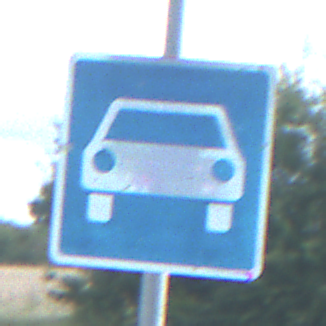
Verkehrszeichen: Kraftfahrstrasse
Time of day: MorningAfternoon
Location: Outdoor (Nature)
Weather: PartlyCloudy
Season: NotSpecified
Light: Natural